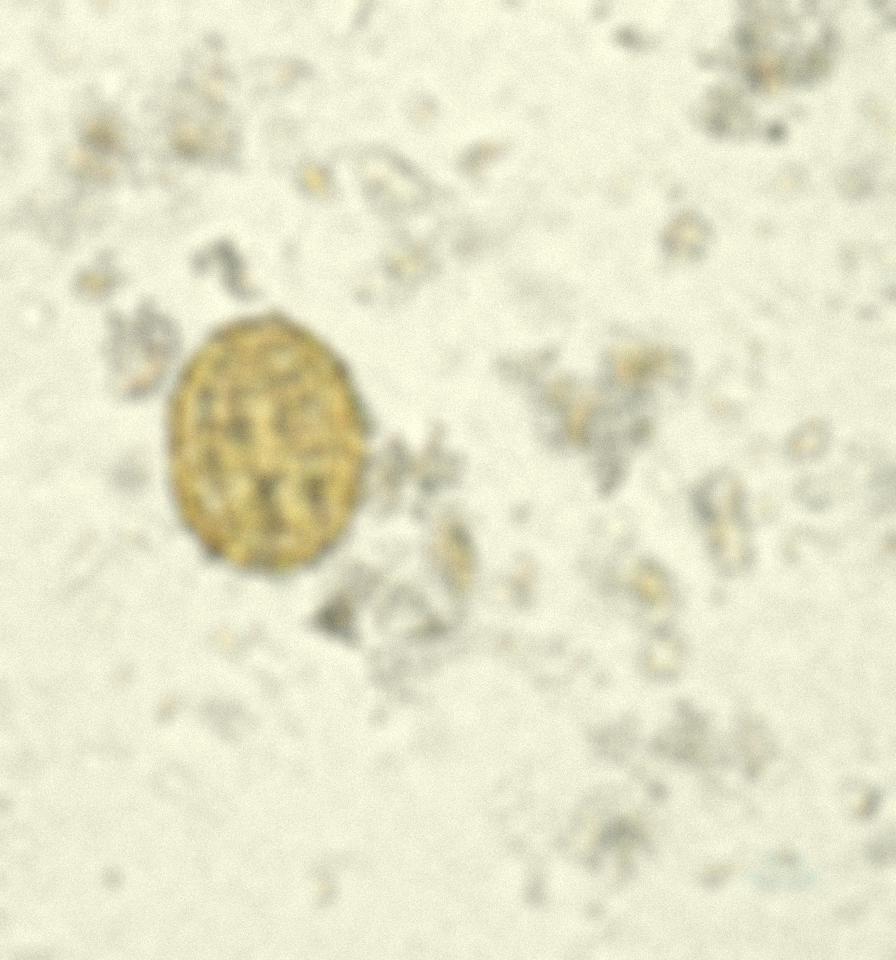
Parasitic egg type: Ascaris lumbricoides